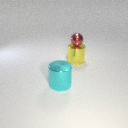
small red metal sphere above large yellow metal cylinder